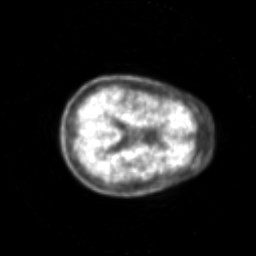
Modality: PET
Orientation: axial
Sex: female
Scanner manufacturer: siemens